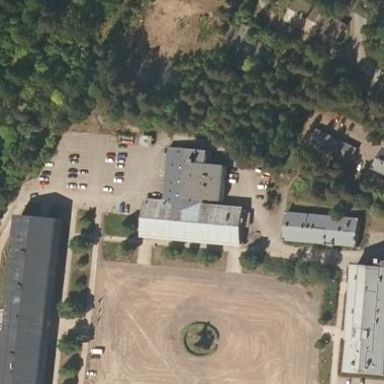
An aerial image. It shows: Office building.